【题型】填空题　【知识点】解析几何　【难度】easy
若抛物线 $C: x^2 = -4y$ 上的动点 $P$ 到 $C$ 的准线的距离为 $d$，点 $A(4,0)$，则 $|PA| - d$ 的最大值为 \underline{\hspace{8cm}}，\\[6pt]
此时点 $P$ 的坐标为 \underline{\hspace{8cm}}。
【解答】
【答案】$\sqrt{17}$ \quad $\left(-\dfrac{\sqrt{17}+1}{2},-\dfrac{\sqrt{17}+9}{8}\right)$

【解析】抛物线 $C: x^2 = -4y$ 的焦点 $F(0,-1)$，准线 $l: y=1$，由抛物线定义得 $d=|PF|$，

则 $|PA| - d = |PA| - |PF| \le |AF| = \sqrt{17}$，当且仅当 $P$ 是线段 $AF$ 的延长线与抛物线的交点时取等号，

直线 $AF: y = \dfrac{1}{4}x - 1$，由
\[
\begin{cases}
y = \dfrac{1}{4}x - 1 \\
x^2 = -4y
\end{cases} \text{ 且 } x < 0,
\]
得
\[
\begin{cases}
x = -\dfrac{\sqrt{17}+1}{2} \\
y = -\dfrac{\sqrt{17}+9}{8}
\end{cases},
\]
即点 $\left(-\dfrac{\sqrt{17}+1}{2},-\dfrac{\sqrt{17}+9}{8}\right)$，

所以 $|PA| - d$ 的最大值为 $\sqrt{17}$，此时点 $P$ 的坐标为 $\left(-\dfrac{\sqrt{17}+1}{2},-\dfrac{\sqrt{17}+9}{8}\right)$。

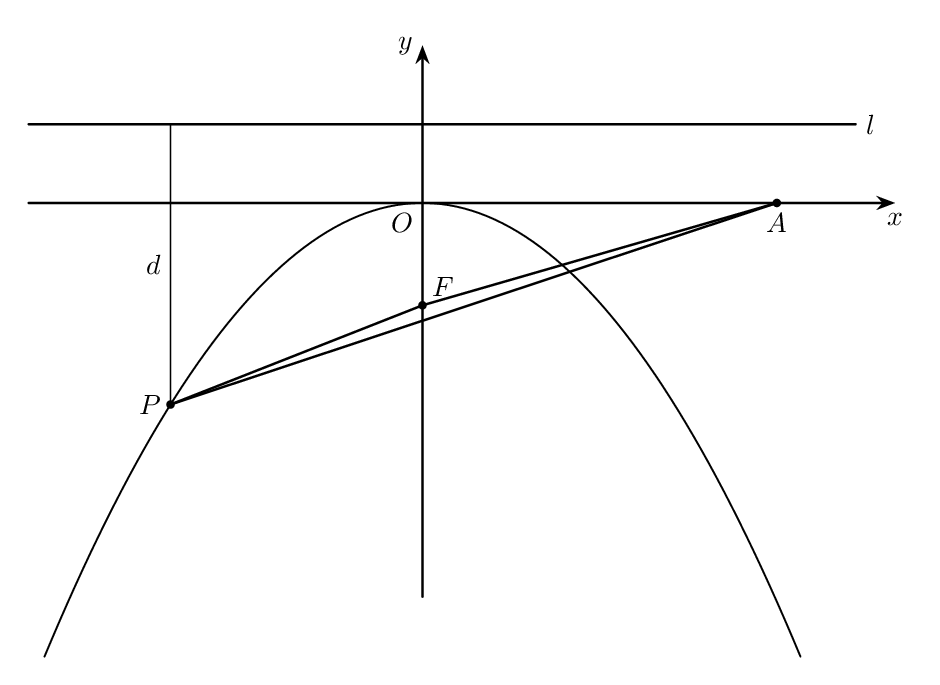